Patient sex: M
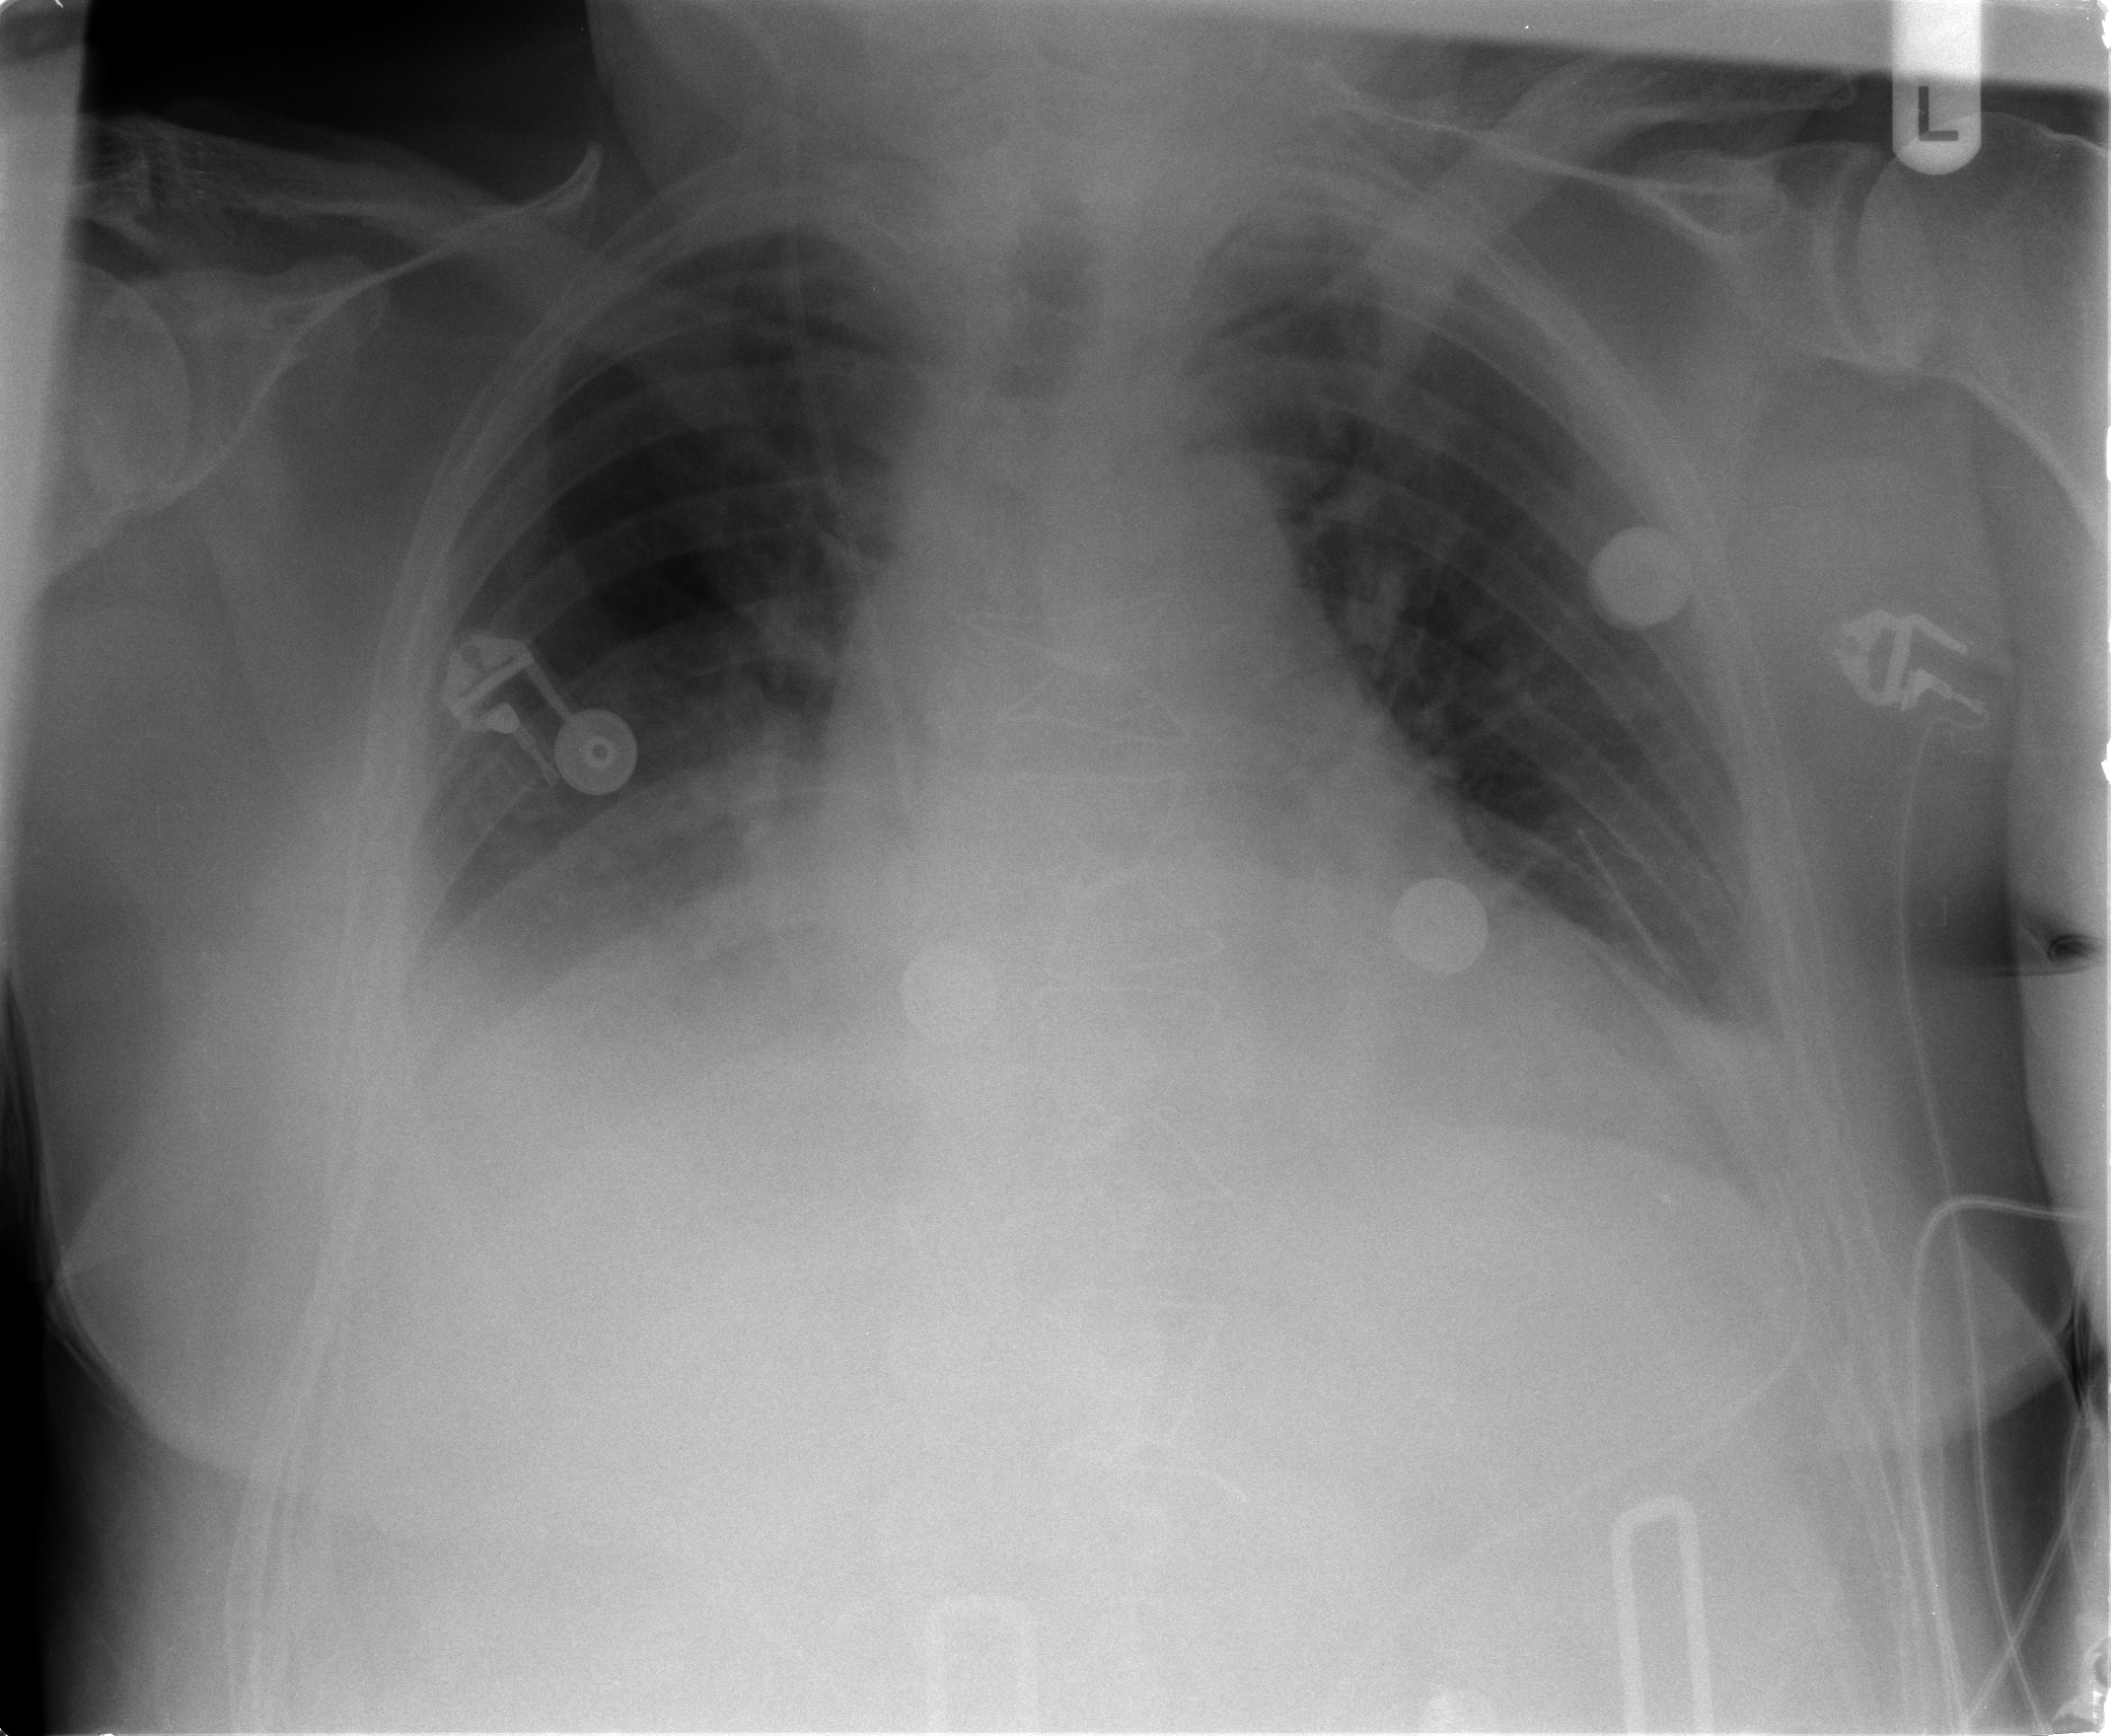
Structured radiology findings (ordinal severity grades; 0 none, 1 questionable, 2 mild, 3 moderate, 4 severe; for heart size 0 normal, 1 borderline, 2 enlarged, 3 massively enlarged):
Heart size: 2
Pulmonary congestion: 2
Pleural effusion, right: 2
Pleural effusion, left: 1
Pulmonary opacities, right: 0
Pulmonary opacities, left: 0
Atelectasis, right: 2
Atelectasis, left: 2